Question: I created a loop that displays the courses (custom post type) that are created within the Wordpress theme. However, this loop also displays the courses that were held before today, which is why I added a check on '$date_start' and replaces the date with 'Ingen kommende kurser' if the date is earlier than today.
However, what I want is that it completely ignores the instances that have a 'date_start' from before today. What happens now is the following:
If a date is from before today, it gets replaced with 'Ingen kommende kurser' (no future courses). If there is one of the three displayed courses, it outputs like this:
- - -
What I need is that the dates from before today get completely ignored, because it might be there is a course after March 6, which does not get displayed now.
This is the loop:
'''
$loop = new WP_Query( $args );
while ( $loop->have_posts() ) {
$loop->the_post();
$category_course = get_the_category(2);
$cat_slug_course = $category_course[0]->slug;
$date_start = get_post_meta(get_the_ID(), 'date_start', true);
$date_start = date("D, M d, Y", $date_start);
if( strtotime($date_start) > strtotime('now') ) { ?>
<li>
<a href="<?php the_permalink(); ?>" class="date_fp"><?php echo $date_start; ?></a>
</li>
<?php } else { ?>
<li>
Ingen kommende kurser
</li>
<?php }
} ?>
'''
Which results in:

So, in short:
Ignore data from the loop if 'date_start' is before today. When there is no data to display at all (when all 'date_start's are before today), it should display 'Ingen kommende kurser'.
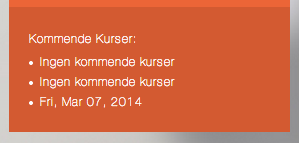
Answer: Before your while, set a flag:
'''
$empty = true;
'''
Inside the loop, after the 'if' statement, set the flag to false:
'''
if( strtotime($date_start) > strtotime('today') ) { ?>
<li>
<a href="<?php the_permalink(); ?>" class="date_fp"><?php echo $date_start; ?></a>
</li>
<?php $empty = false; }
'''
Remove the entire 'else' part, then at the end, check for your flag
'''
}
if($empty) { ?>
<li>
Ingen kommende kurser
</li>
<?php } ?>
'''
What this does is first determine the list is empty. Then in the loop, if an item is valid and appears in the list, the empty flag is set to false to mark that the list is no longer empty. After checking all entries, if the list is still empty, it includes your default empty list entry.
I just saw your comment on the other answer. You can easily adapt the flag to work as a counter. Just declare it as '$items = 0;', then inside the 'if', use '$items++;' instead of '$empty = false;' and at the end, check for 'if($items==0)'. Also, your loop condition should be expanded to 'while( $loop->have_posts() AND $items < 3 )'.